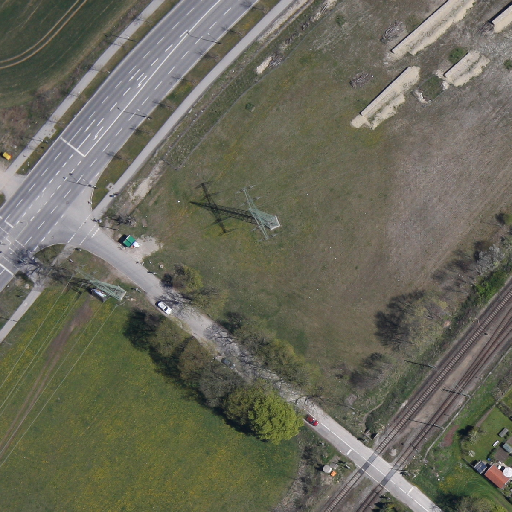
Referring expression: bikeway